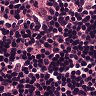
Metastatic tissue present: no